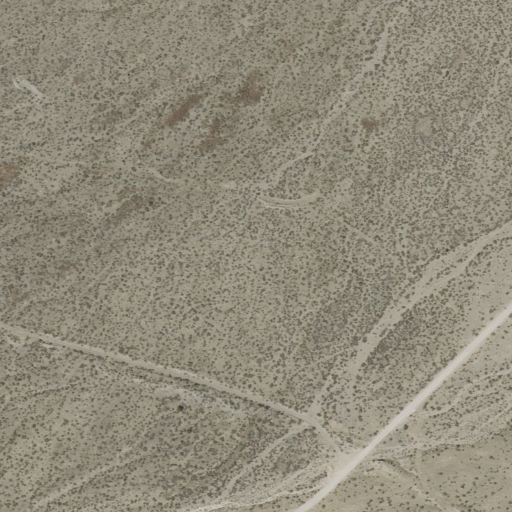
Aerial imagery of valley in Utah named Loeber Gulch containing shrub, open development, and low intensity development